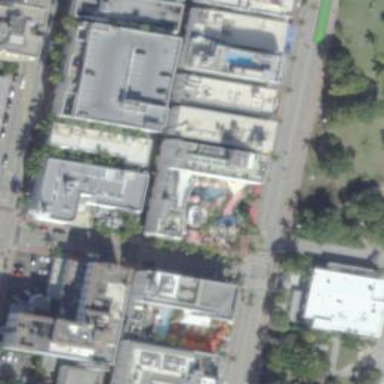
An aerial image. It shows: Hotel building.